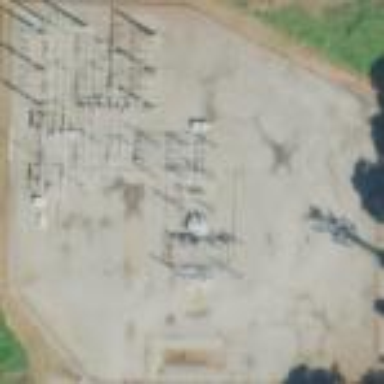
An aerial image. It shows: Distribution level power substation enclosed by fence.